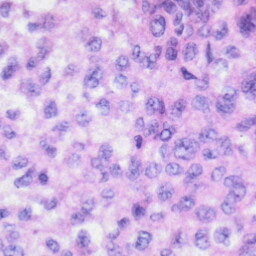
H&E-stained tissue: Liver